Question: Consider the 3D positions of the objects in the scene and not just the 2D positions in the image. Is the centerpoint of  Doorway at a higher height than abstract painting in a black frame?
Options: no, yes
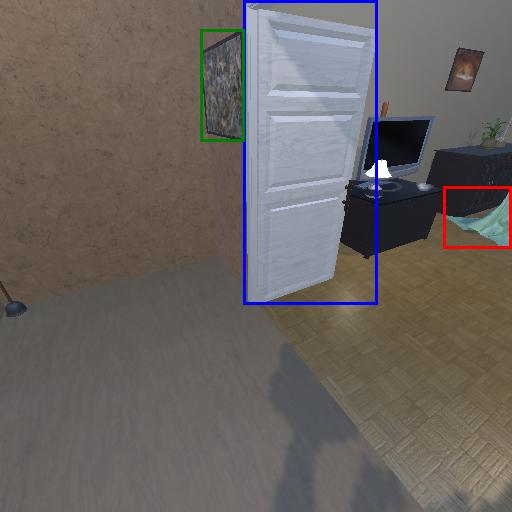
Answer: no